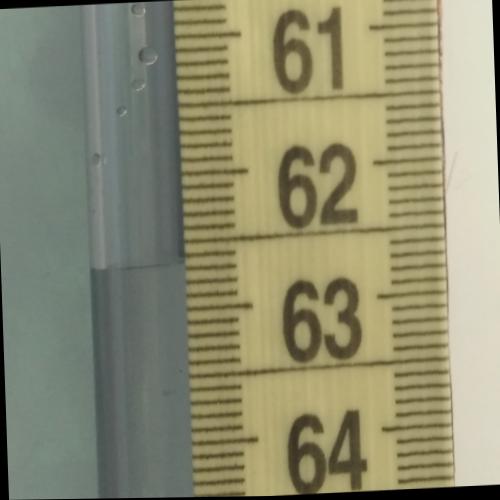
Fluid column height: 62.7 cm